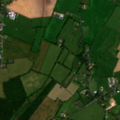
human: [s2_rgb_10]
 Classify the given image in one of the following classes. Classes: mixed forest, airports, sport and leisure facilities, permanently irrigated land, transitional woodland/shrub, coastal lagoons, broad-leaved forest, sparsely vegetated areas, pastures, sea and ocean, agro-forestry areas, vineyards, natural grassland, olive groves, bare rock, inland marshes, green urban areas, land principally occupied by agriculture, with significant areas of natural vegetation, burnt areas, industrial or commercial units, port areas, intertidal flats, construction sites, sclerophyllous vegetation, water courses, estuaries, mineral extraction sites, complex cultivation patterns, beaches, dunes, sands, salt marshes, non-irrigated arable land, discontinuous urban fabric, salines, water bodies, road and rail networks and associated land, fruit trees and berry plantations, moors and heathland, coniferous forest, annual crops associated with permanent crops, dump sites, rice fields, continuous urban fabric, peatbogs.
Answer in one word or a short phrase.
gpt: discontinuous urban fabric, non-irrigated arable land, pastures